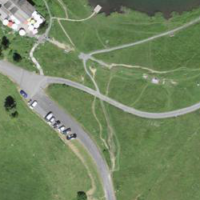
EUNIS habitat code: 24
Species observed at this site:
Campanula barbata
Parnassia palustris
Prunella vulgaris
Plantago alpina
Tussilago farfara
Arnica montana
Silene dioica
Cirsium palustre